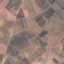
Land use / land cover: PermanentCrop